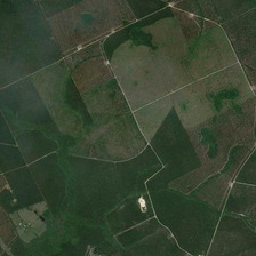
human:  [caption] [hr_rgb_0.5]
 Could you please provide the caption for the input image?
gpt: White dwarf trees cut across the dark green fields.

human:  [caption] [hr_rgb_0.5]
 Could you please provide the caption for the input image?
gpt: there are netlike roads in the farmland with white mass at the intersections .

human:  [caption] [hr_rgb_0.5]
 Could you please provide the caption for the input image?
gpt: White baulk divides dark green farmland.

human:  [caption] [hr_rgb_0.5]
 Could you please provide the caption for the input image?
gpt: deep green fields sits alongside light green ones in this farmland .

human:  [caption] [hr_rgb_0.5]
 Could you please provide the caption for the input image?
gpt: The white baulk divides the dark green agricultural land.